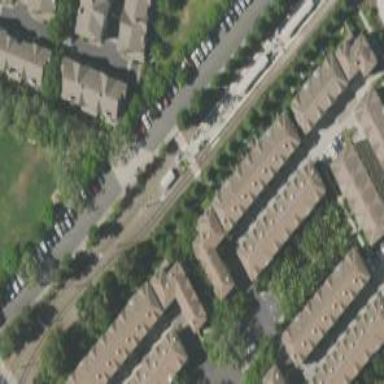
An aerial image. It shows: Railway crossing.